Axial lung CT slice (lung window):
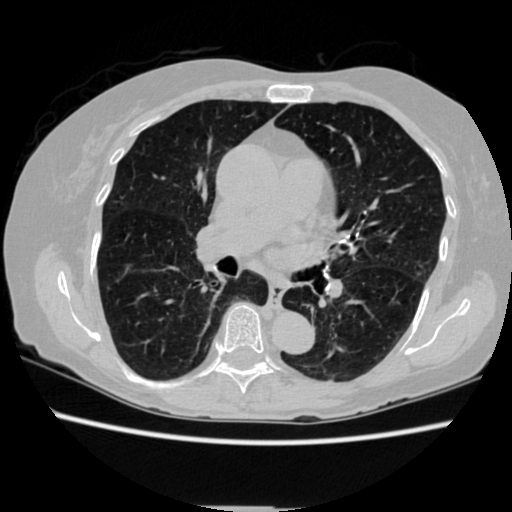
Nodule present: no